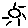
Label: sun